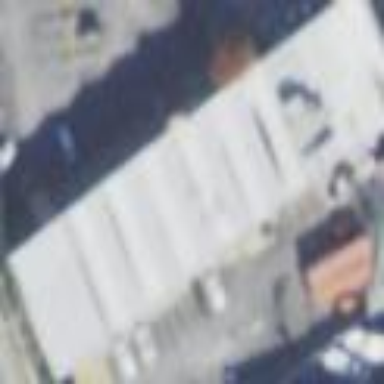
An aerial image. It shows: Hotel building.